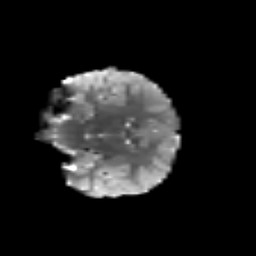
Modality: T2w
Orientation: coronal
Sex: male
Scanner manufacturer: siemens
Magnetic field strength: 3 T
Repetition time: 5 s
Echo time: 0.071 s